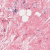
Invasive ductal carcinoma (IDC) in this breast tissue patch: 0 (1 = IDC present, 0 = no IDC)